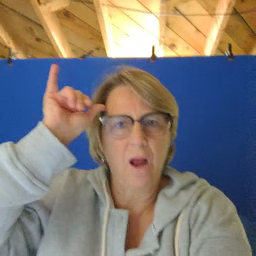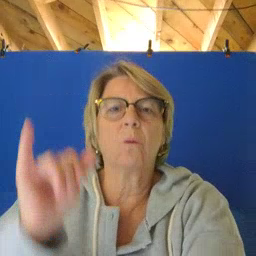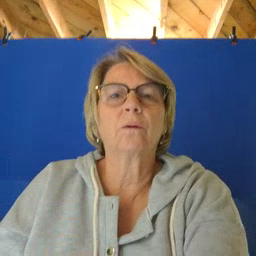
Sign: cow